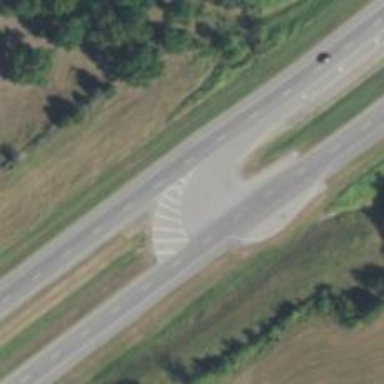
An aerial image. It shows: Trunk link highway.